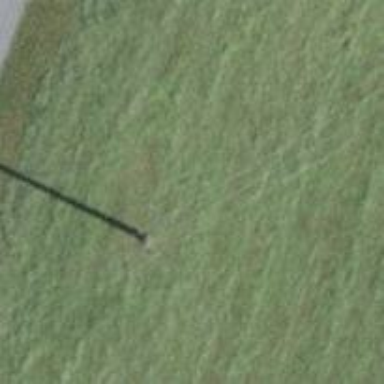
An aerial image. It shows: Utility pole in the image.